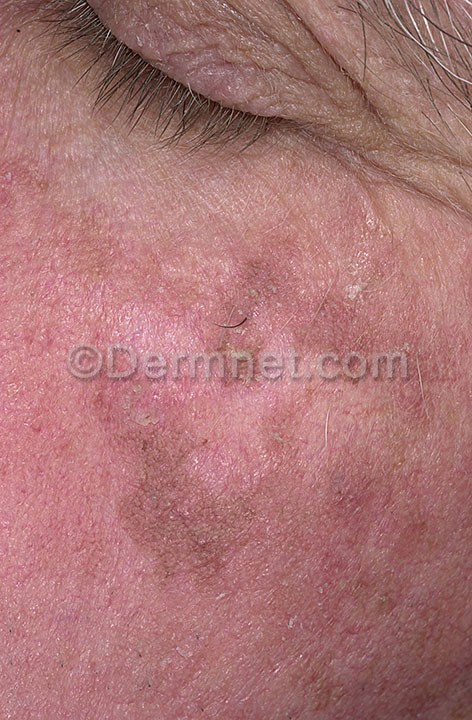
Disease: Actinic Keratosis Basal Cell Carcinoma and other Malignant Lesions